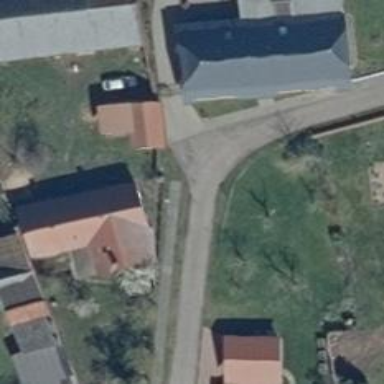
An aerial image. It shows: Residential road with asphalt surface.